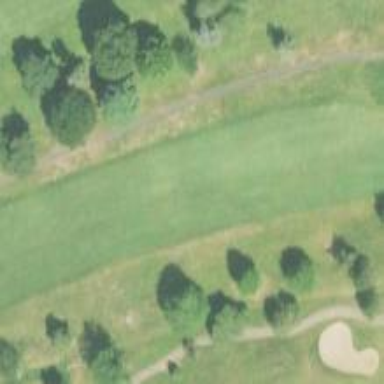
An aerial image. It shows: Golf fairway surrounded by grass.